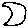
Label: moon